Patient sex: F
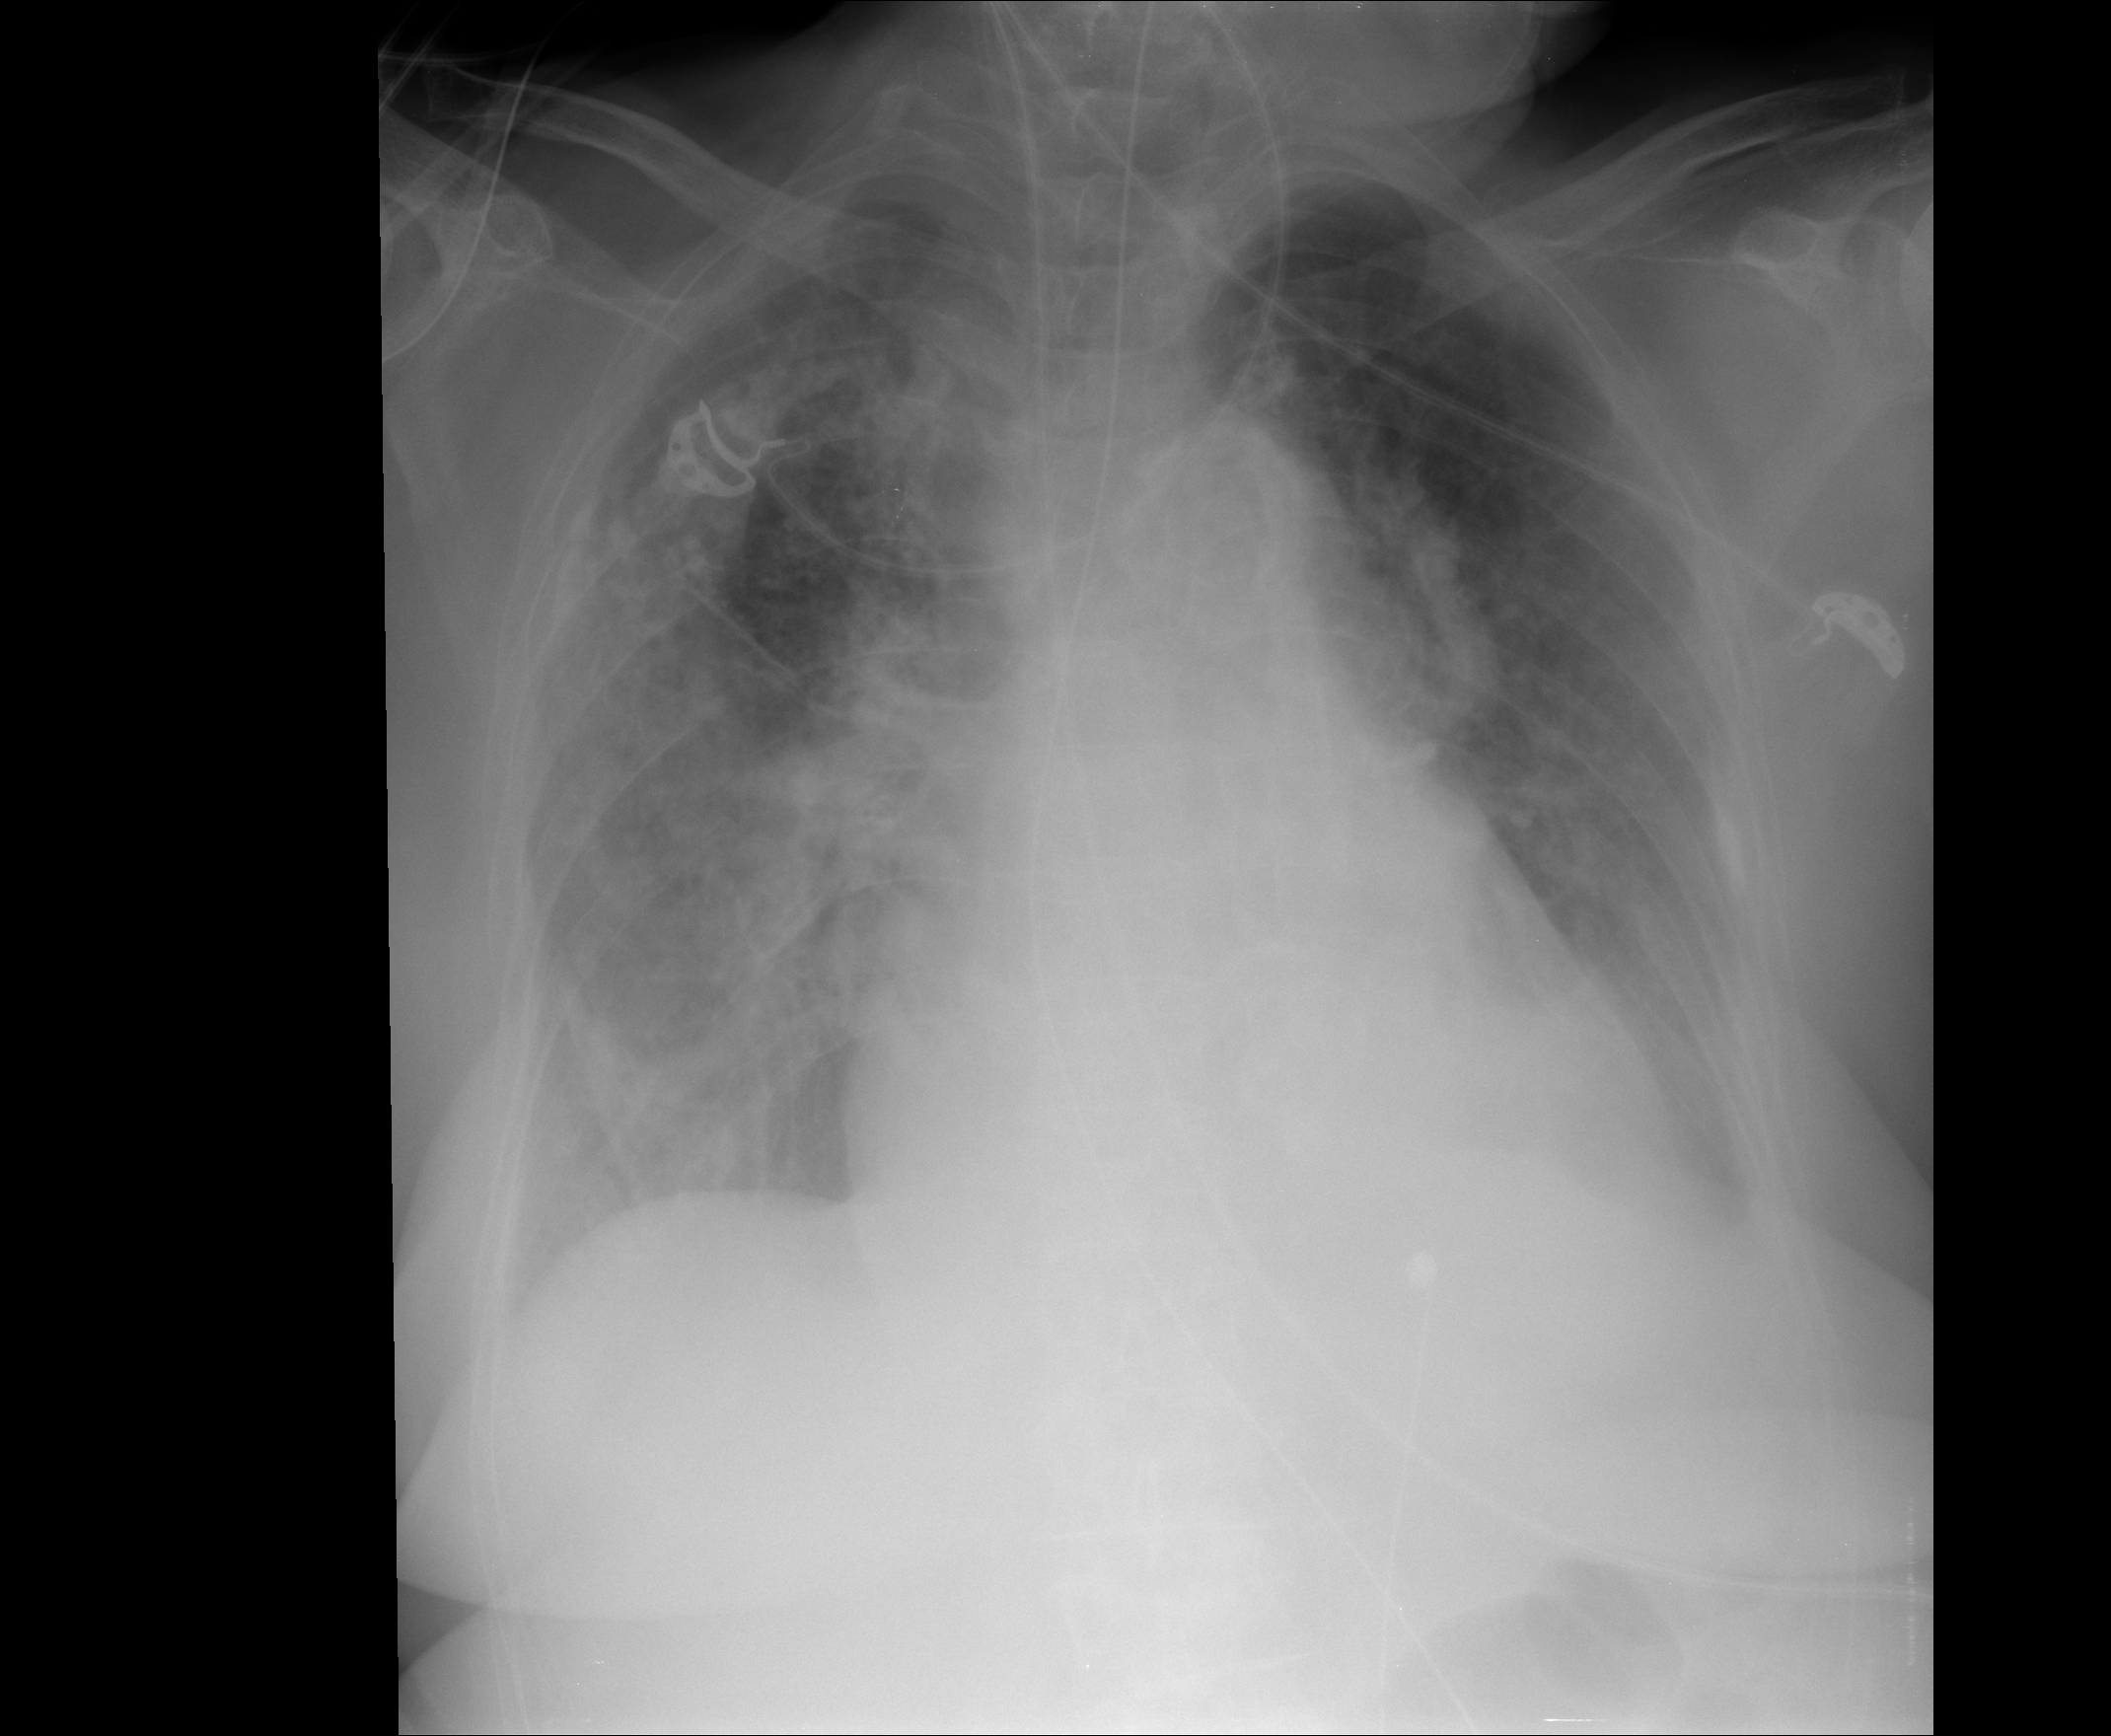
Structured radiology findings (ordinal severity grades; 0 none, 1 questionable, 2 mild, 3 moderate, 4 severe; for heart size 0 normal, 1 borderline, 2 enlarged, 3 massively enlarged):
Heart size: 2
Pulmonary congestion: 2
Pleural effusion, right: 2
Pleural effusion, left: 2
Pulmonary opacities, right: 3
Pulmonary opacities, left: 2
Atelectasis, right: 3
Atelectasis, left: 2